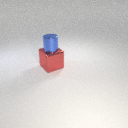
small blue metal cylinder above large red metal cube